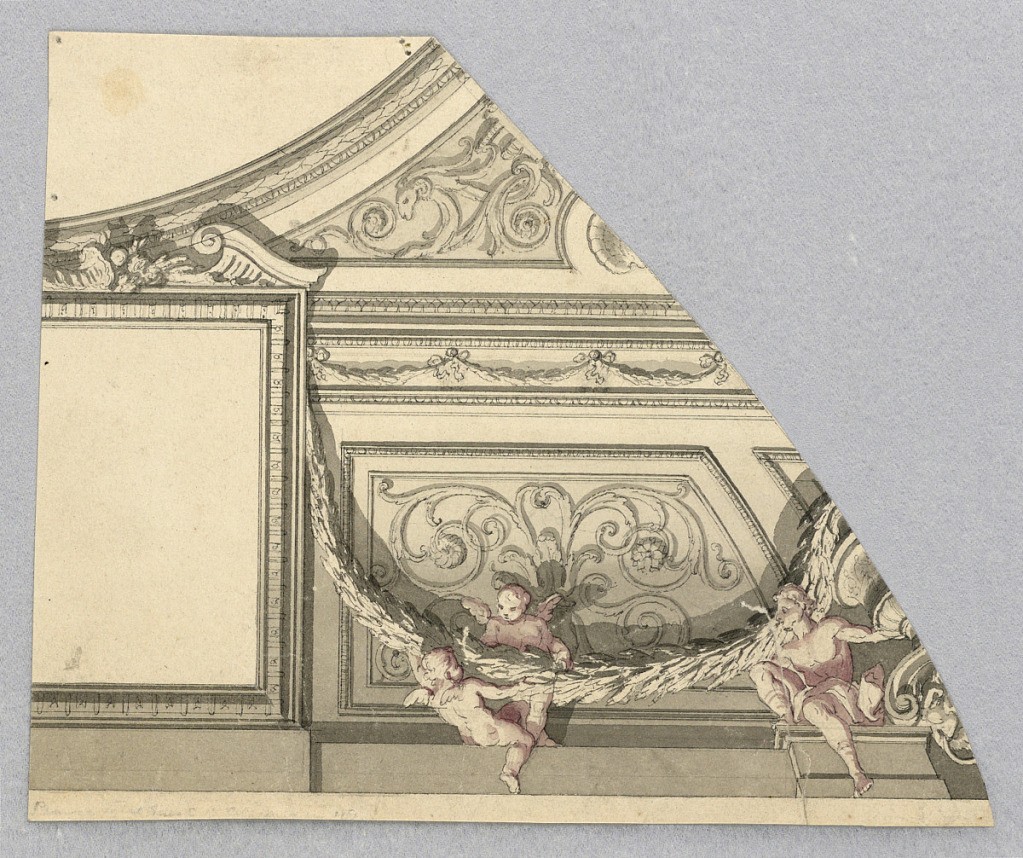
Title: Design for a Ceiling
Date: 18th century
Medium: Pen and ink, brush and wash on paper
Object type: Drawing
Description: Irregularly shaped page. At top left, a curving moulding. To the right of this, scrolling ornament with a ram's head. Below, to the left: an undecorated square. To the right a swag held aloft by two putti who cast shadows onto a scrollwork panel behind.